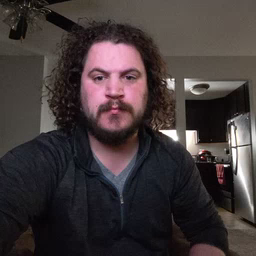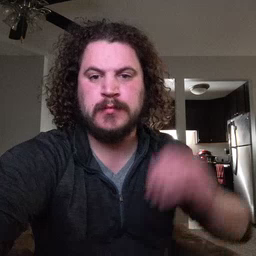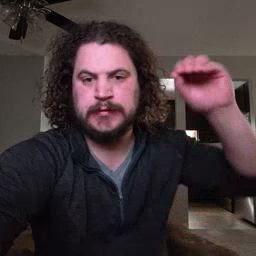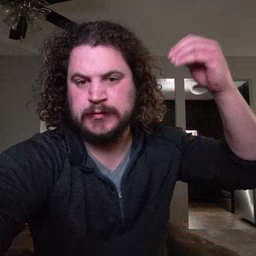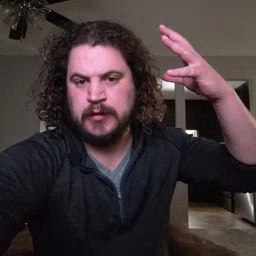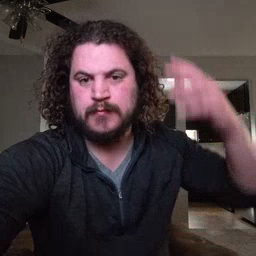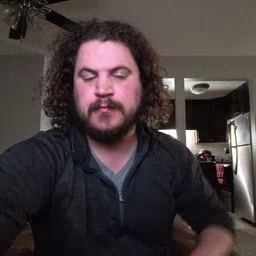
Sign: sun